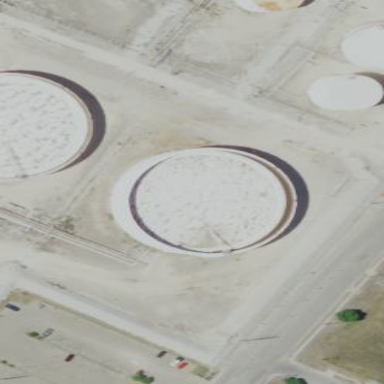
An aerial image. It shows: Storage tank that is man-made.